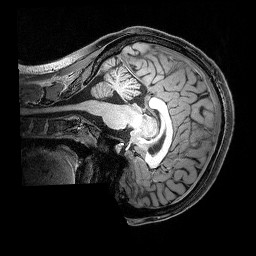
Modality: T1w
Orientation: sagittal
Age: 24
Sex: female
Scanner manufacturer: siemens
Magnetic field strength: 3 T
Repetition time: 2.5 s
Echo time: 0.00369 s